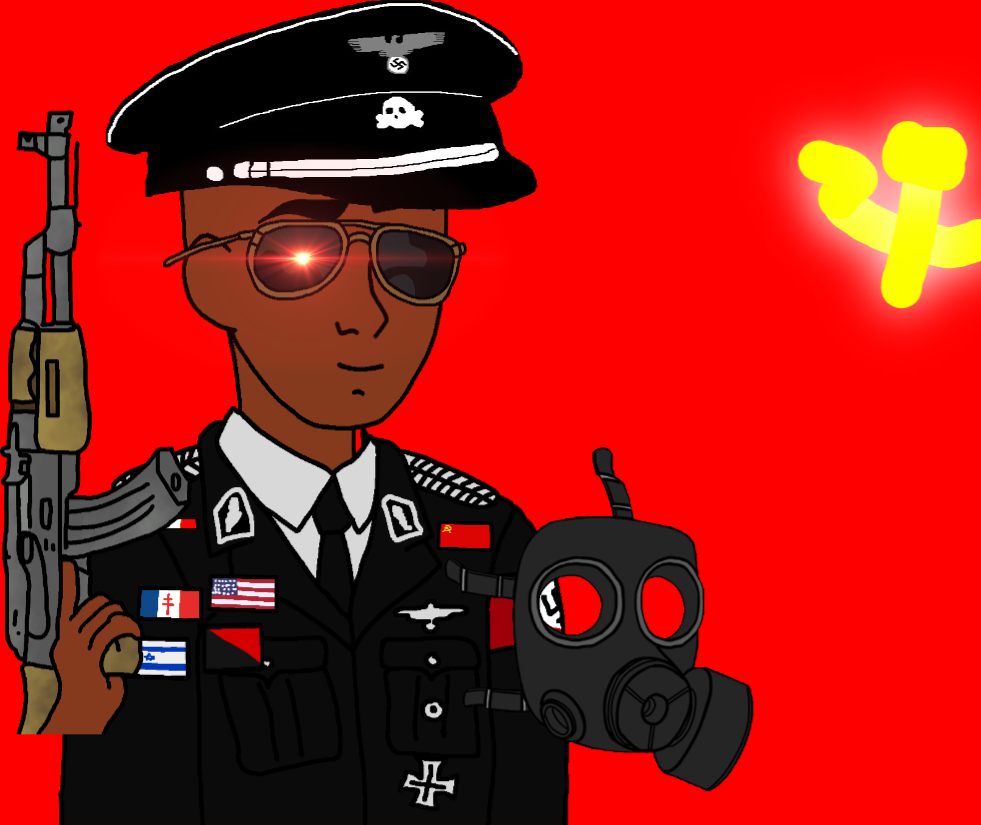
Label: 5_Twinkjak